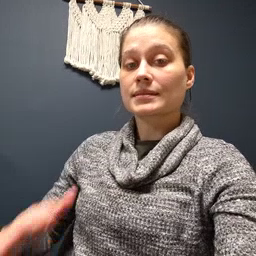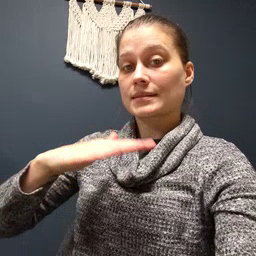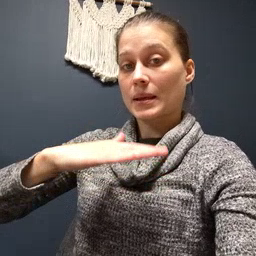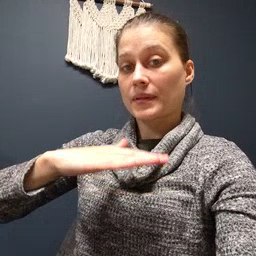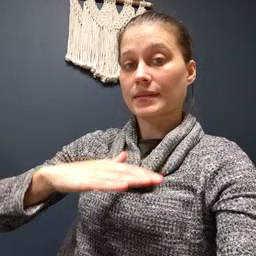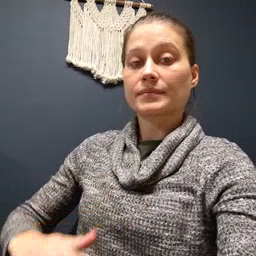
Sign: table